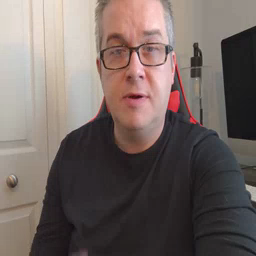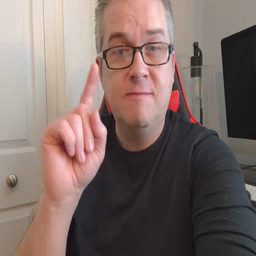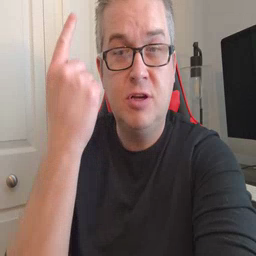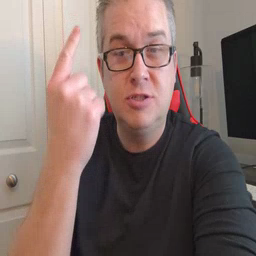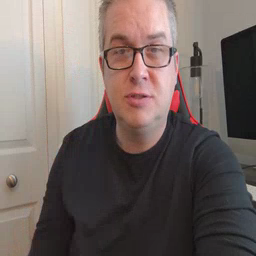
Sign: first